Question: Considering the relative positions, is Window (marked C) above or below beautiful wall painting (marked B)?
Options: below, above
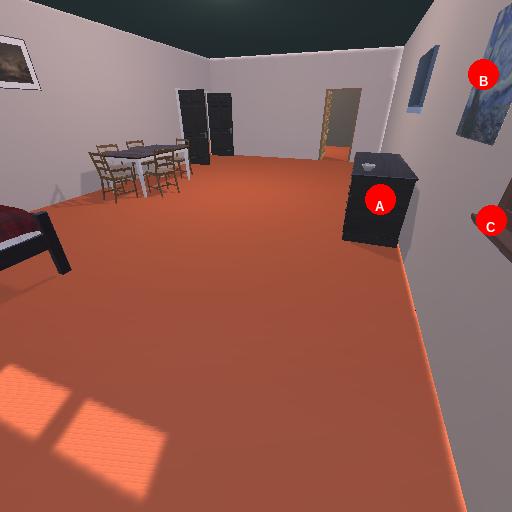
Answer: below